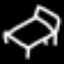
Label: bed